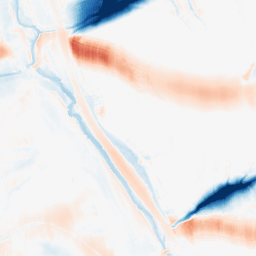
Category: morphological
Decomposition family: morphological_ellipse
Decomposition parameters: operation: average
width: 50
height: 20
Upsampling method: quartic
Upsampling parameters: scale: 8
Upsampling scale: 8